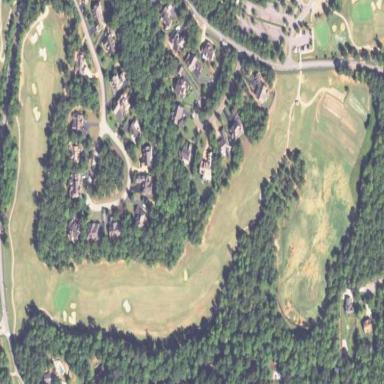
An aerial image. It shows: Golf course.